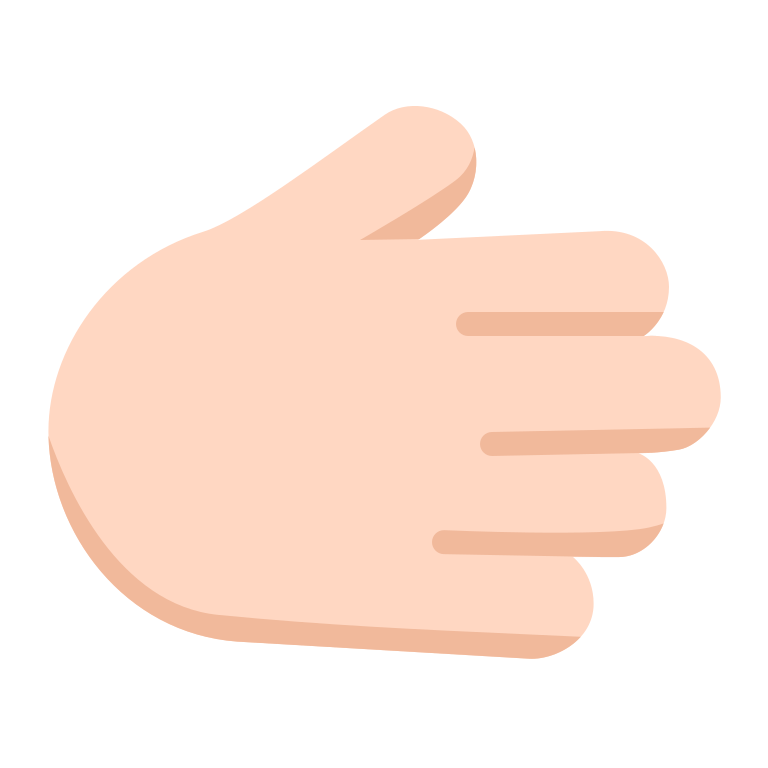
rightwards hand flat light